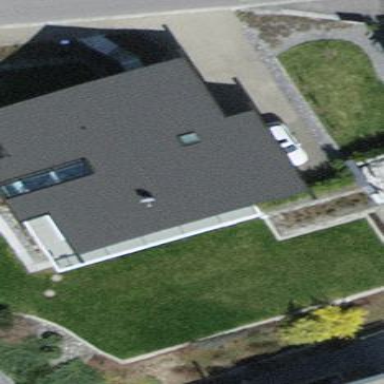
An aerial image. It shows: Gabled roof house.